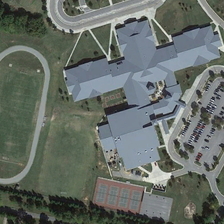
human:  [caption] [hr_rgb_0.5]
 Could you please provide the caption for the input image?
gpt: a playground and a parking lot are near a large building with four tennis courts .

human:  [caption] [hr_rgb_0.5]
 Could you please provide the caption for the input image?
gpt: a playground and a parking lot are near a large building with four tennis courts .

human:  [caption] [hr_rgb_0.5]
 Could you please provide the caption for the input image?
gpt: a playground and a parking lot are near a large building with four tennis courts .

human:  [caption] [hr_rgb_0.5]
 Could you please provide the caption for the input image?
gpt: a playground and a parking lot are near a large building with four tennis courts .

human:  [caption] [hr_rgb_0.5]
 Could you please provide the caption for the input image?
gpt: a playground and a parking lot are near a large building with four tennis courts .